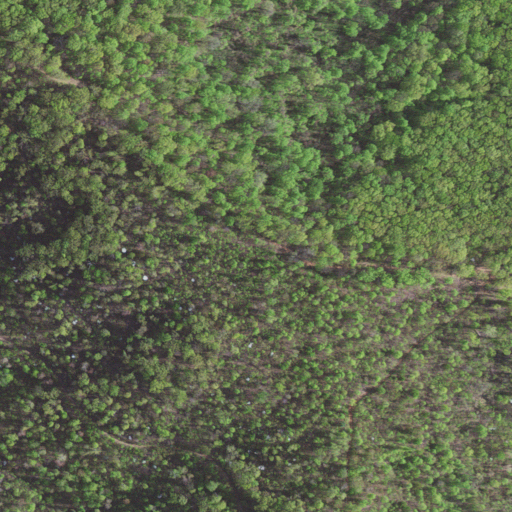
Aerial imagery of ridge(s) in Virginia named Conners Spur containing deciduous forest, mixed forest, evergreen forest, and shrub